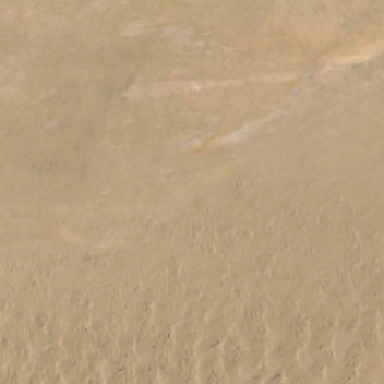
It is a big part of the yellow desert .